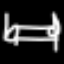
Label: bed